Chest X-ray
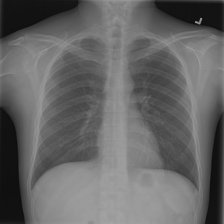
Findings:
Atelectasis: negative
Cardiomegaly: negative
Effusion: negative
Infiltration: negative
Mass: negative
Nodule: negative
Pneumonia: negative
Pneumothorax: negative
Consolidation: negative
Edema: negative
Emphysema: negative
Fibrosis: negative
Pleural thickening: negative
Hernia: negative